Aerial crown-view tile of a tropical tree (Barro Colorado Island, Panama), acquired 20250217:
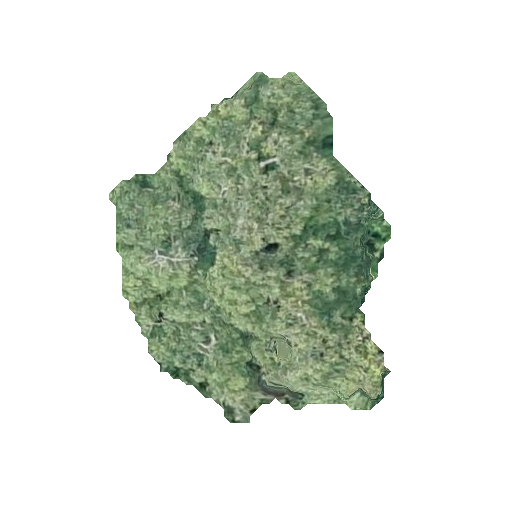
Species: Astronium graveolens
GBIF accepted scientific name: Astronium graveolens
Crown area: 99.633 m²